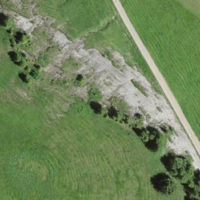
EUNIS habitat code: 26
Species observed at this site:
Saxifraga aizoides
Hieracium villosum
Carduus nutans